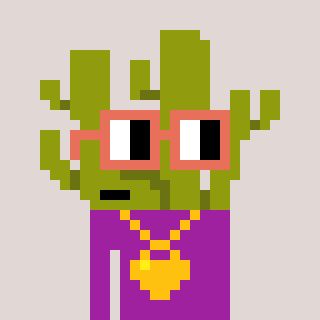
a pixel art character with square orange glasses, a cactus-shaped head and a magenta-colored body on a warm background